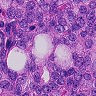
Metastatic tissue present: yes